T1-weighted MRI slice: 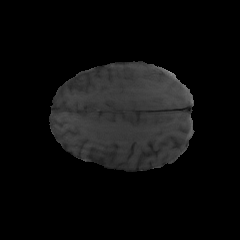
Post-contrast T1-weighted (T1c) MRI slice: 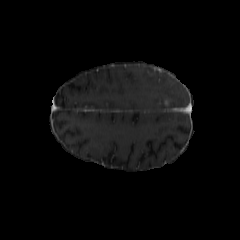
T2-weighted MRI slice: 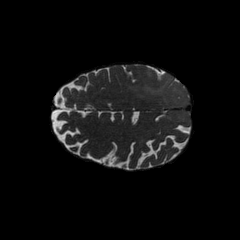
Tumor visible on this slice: yes